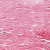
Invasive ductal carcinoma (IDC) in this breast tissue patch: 0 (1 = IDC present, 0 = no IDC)